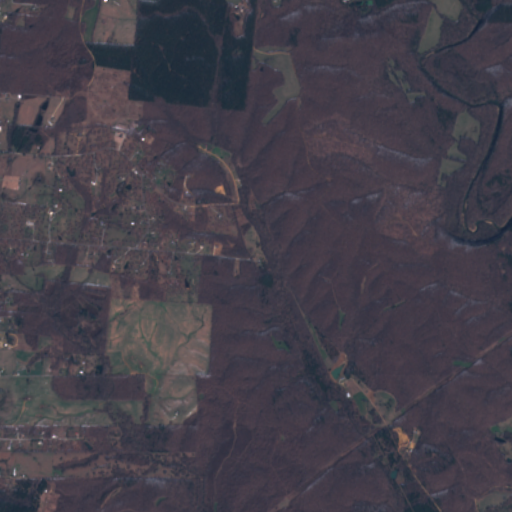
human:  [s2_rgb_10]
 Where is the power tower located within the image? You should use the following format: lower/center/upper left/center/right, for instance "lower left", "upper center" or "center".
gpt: The power tower is located in the lower right of the image.
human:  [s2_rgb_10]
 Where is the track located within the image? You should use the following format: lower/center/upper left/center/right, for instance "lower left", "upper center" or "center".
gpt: There is no track in the image.